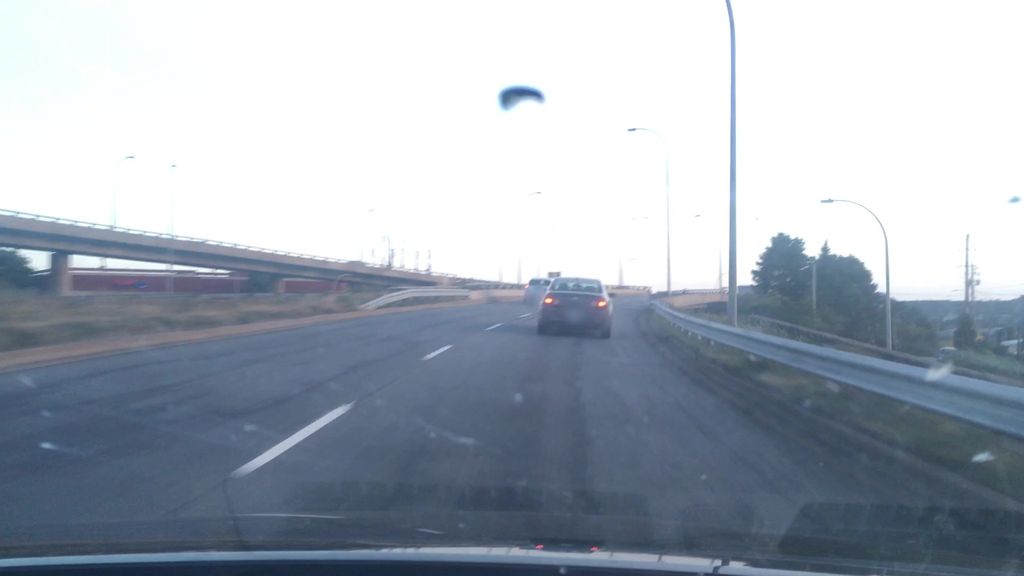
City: halifax